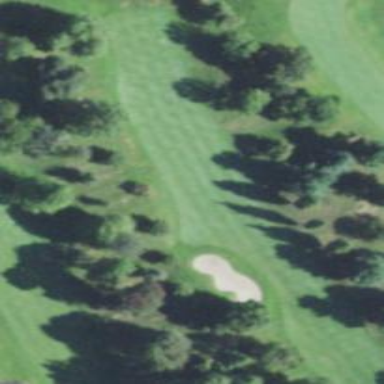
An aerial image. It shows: View of golf hole.